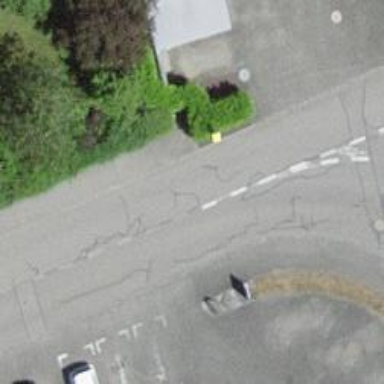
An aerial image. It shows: Post box.